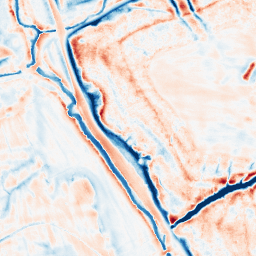
Category: edge_preserving
Decomposition family: bilateral
Decomposition parameters: d: 21
sigma_color: 150
sigma_space: 50
Upsampling method: edge_directed
Upsampling parameters: scale: 4
Upsampling scale: 4